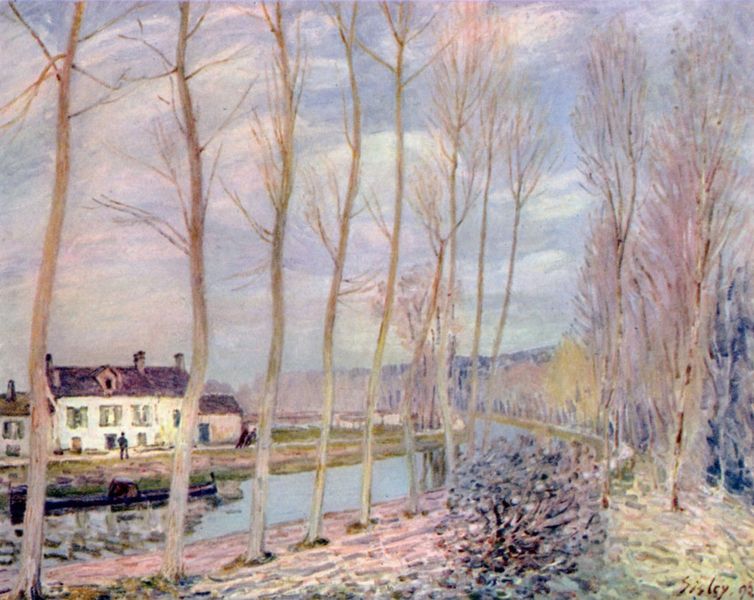
Titel: Loing-Kanal
Künstler: Alfred Sisley
Standort: Paris
Institution: Musée d'Orsay
Schlagwörter: baum, blau, gemälde, himmel, laub, mann, wasser, weiß, wolken, baumstämme, bäume, fluss, grün, impressionismus, landschaft, menschen, ufer, äste, bunt, fenster, frankreich, grau, hell, kreide, licht, pastell, strasse, zeichnung, dach, haus, hund, rasen, schnee, weg, wiese, wolke, malerei, mensch, stein, signatur, öl, bach, birken, dämmerung, horizont, häuser, kalt, natur, pappel, pappeln, spiegelung, strauch, zweige, busch, büsche, gebüsch, gewässer, kanal, sträucher, rosa, wald, zart, boot, boote, fensterläden, kahn, kamin, schornstein, schuppen, hellblau, schiff, schiffe, schrift, biegung, bogen, moderne, dorf, dächer, giebel, schornsteine, allee, sonnenuntergang, kahl, herbst, hof, winter, kutsche, läden, auto, kähne, promenade, querformat, steg, blue, white, duktus, green, modern, painting, pink, fensterladen, flusslandschaft, reihe, spazierstock, kurve, clouds, man, sky, boat, house, landscape, nature, water, lane, trees, reif, hügeö, sisley, alfred sisley, spaziergänger, forest, river, stream, impressionism, expressionist, fall, boats, hasu, town, outside, person, pastel, flussufer, manor, roas, bush, bare, impressionist, figure, chimney, plein air, landschaftsgemälde, nach, alfred, alee, woods, post impressionism, canal, barge, soft, 1892, datu, painterly, quiet, 1992